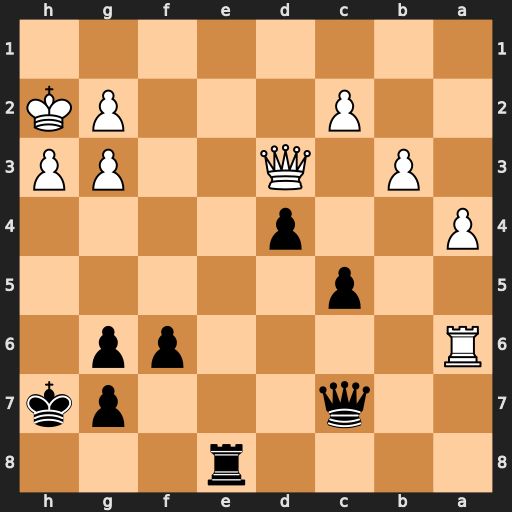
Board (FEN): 4r3/2q3pk/R4pp1/2p5/P2p4/1P1Q2PP/2P3PK/8
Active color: b
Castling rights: -
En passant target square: -
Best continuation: Re3 Qxe3 dxe3